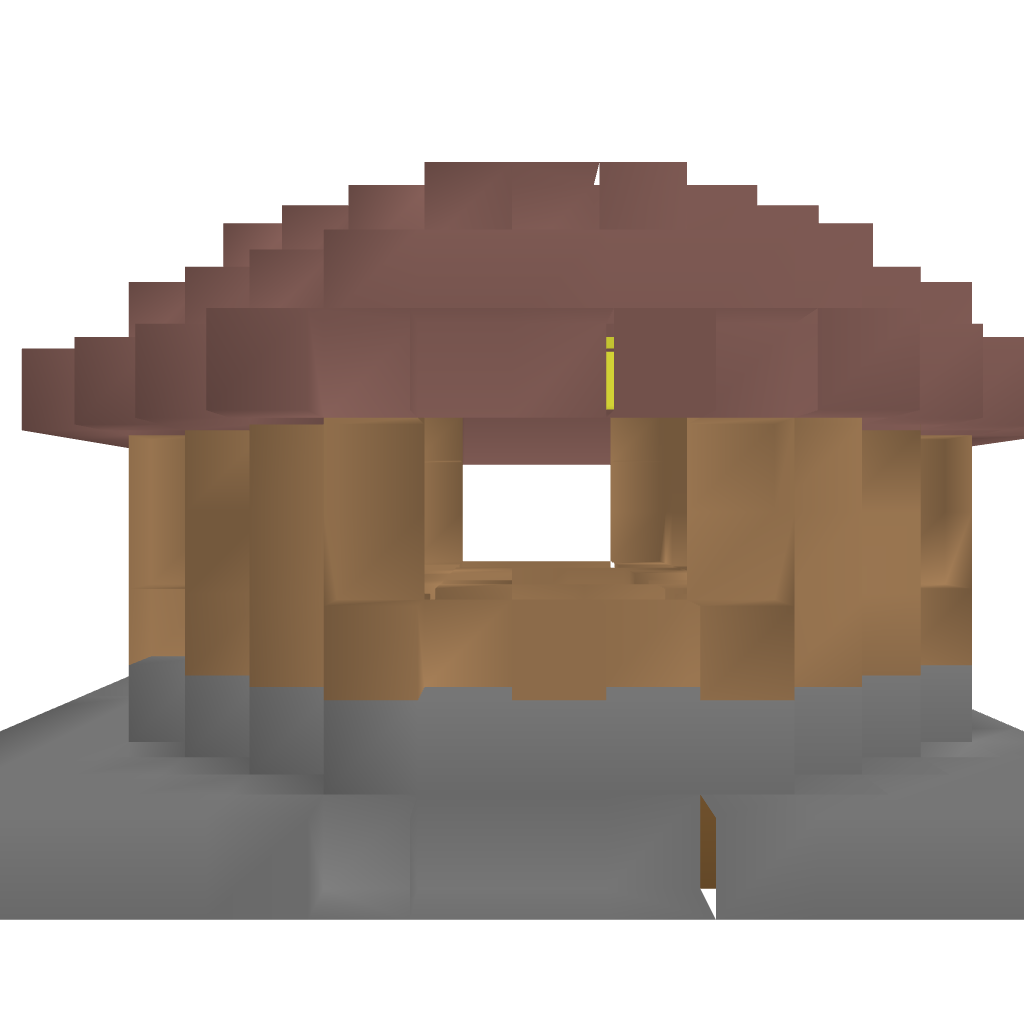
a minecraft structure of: Carnival Game #4 (Ring Toss) bad low quality